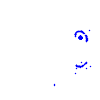
Particle: pion